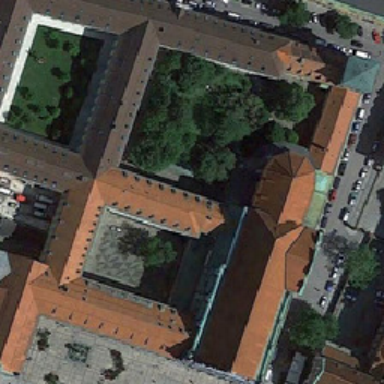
Green trees grow in a square church .